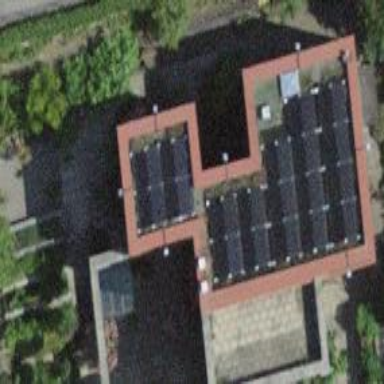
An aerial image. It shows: Solar power generator.